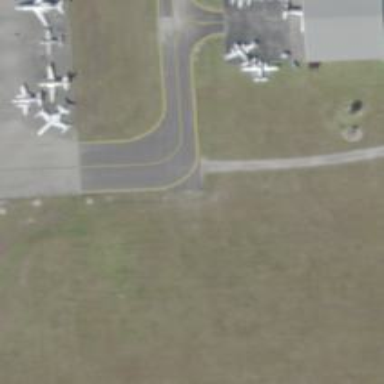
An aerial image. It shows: View of taxiway at the airport.